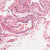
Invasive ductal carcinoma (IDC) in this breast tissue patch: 0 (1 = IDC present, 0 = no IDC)